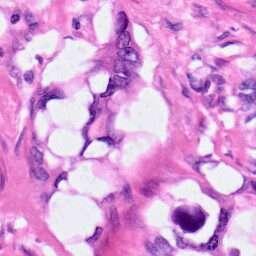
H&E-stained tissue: Pancreatic